Question: I am designing a custom button with that requires me to overlay a 'UIButton' on top of a 'UIImageView'. The 'UIImageView' uses a '[UIImage stretchableImageWithLeftCapWidth:topCapHeight:]' image and the 'UIButton' has a background color with a pattern image '[UIColor colorWithPatternImage:[UIImage imageNamed:@"buttonPattern.png"]]'
The problem I am facing is that on iPhone 4, the images from the 'UIButton' and the 'UIImageView' appear to have slightly different colors although they should match. Testing the same thing on an iPhone 3GS shows normal results without the color difference.
This image shows the difference:

as you can see it looks fine on the 3GS. On the retina display you can clearly see the difference in color. I even tried using the low res images (from the 3GS) on the retina display, the colors were still showing differently. is this a bug in retina display devices? has anyone faced this issue before?
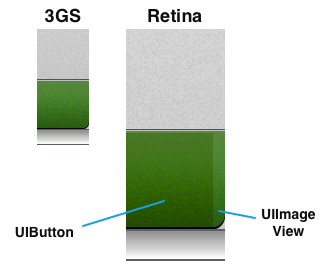
Answer: Make sure none of your image files has an embedded color profile. This can be tricky. For Adobe software, this page is helpful:
<URL>